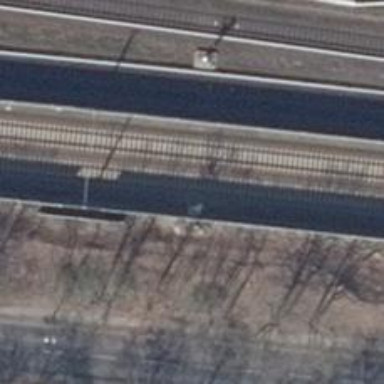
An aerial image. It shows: Railway signal.